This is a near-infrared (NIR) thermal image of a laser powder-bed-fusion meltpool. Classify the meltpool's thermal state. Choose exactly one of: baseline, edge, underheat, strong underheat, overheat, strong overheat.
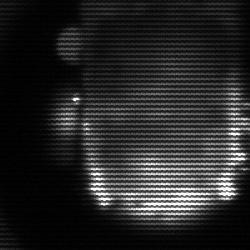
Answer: baseline